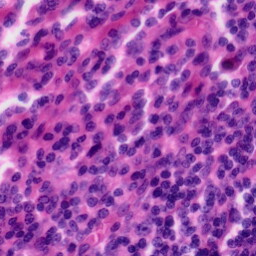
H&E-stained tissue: Tonsil